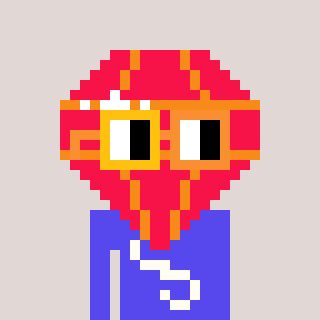
a pixel art character with square yellow and orange glasses, a red diamond-shaped head and a computerblue-colored body on a warm background